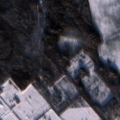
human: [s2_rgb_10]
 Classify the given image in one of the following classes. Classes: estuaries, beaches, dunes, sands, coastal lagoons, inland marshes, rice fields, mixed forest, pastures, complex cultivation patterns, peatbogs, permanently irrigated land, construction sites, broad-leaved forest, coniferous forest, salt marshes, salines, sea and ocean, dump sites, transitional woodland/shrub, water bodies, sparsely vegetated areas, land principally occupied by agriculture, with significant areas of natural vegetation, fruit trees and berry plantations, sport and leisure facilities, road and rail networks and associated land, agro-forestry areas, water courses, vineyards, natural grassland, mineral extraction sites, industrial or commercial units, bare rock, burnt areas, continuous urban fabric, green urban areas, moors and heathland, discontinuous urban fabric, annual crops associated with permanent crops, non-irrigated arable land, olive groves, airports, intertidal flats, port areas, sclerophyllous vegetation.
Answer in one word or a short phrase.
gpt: land principally occupied by agriculture, with significant areas of natural vegetation, coniferous forest, mixed forest, peatbogs